Question: When I attempt to insert new data in database via PowerShell, it works.
However, if the data is already in database, I get exception.
Someone had similar problem, <URL>, but I believe I am using the correct SQL statement in my PowerShell code, where I say 'SELECT 1'
'''
$SQL_insert = "BEGIN
IF NOT EXISTS (SELECT 1
FROM [dbo].[Group_Stats]
WHERE Date_of_Record = CAST(GETDATE() AS DATE)
AND [Group] = '$group')
BEGIN
INSERT INTO [dbo].[Group_Stats] ([Date_of_Record], [Group], [Windows_SEP_11],[Mac_SEP_11],[Windows_SEP_12],[Mac_SEP_12])
VALUES (CAST(GETDATE() AS DATE), REPLACE ('$group', 'My Company', ''), $win_sep_11, $mac_sep_11, $win_sep_12, $mac_sep_12)
END
END"
'''
Exception
'''
Exception calling "ExecuteNonQuery" with "0" argument(s): "Violation of PRIMARY KEY constraint 'PK_Group_Stats'. Cannot insert duplicate key in object 'dbo.Group_Stats'.
'''
And this is the database

Thanks
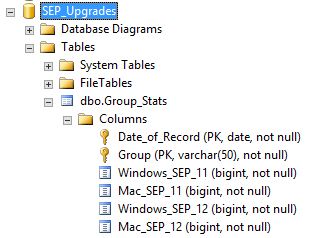
Answer: You are querying for the untrimmed group name, but when you insert, you call 'REPLACE()' to trim "My Company" off '$group'. You should instead trim the '$group' first, then query and insert without calling 'REPLACE()'.